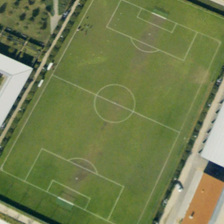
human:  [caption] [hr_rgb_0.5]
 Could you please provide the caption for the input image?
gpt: a football field is near some green trees and a building .

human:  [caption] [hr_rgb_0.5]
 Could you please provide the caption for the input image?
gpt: a football field is near some green trees and a building .

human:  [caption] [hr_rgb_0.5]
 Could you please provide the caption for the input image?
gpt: a football field is near some green trees and a building .

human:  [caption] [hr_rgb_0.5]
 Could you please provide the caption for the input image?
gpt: a football field is near some green trees and a building .

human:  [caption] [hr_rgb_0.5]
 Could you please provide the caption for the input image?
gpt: a football field is near some green trees and a building .